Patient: sex F, age 32
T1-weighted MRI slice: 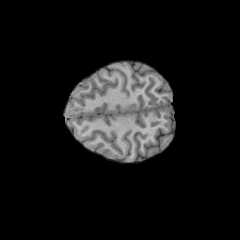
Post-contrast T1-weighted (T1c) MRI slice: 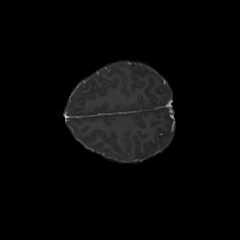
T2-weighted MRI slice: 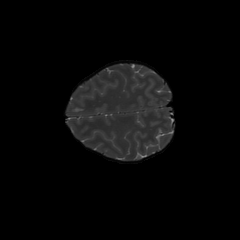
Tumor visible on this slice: yes
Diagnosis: Astrocytoma, IDH-mutant
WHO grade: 3